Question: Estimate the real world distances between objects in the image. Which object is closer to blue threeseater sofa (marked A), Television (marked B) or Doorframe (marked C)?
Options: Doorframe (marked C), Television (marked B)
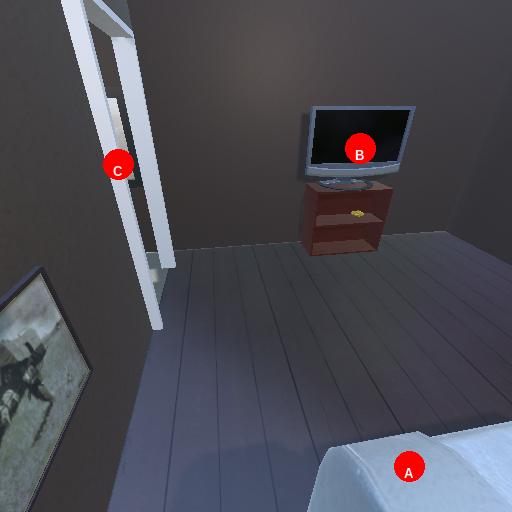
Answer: Doorframe (marked C)